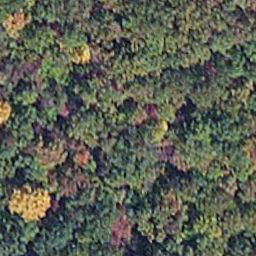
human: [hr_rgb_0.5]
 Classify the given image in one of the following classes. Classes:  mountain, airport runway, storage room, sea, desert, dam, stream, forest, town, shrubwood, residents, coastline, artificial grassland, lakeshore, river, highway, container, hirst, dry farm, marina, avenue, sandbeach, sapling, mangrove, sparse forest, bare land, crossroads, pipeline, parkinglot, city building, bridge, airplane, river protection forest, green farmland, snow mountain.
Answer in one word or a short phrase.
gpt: mangrove